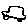
Label: car